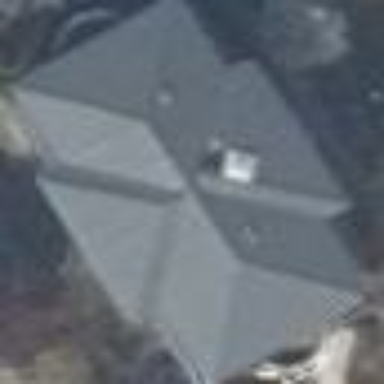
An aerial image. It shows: Office building with half-hipped roof.